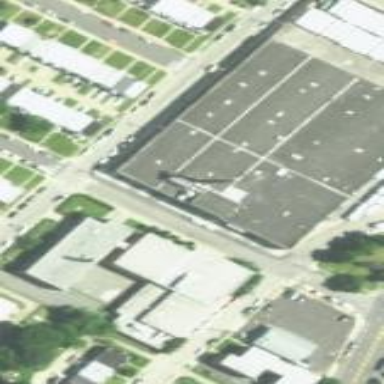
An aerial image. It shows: Industrial building.